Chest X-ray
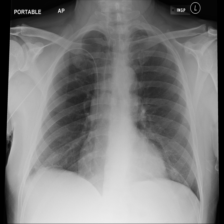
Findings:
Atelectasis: negative
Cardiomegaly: negative
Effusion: negative
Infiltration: negative
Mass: negative
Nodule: negative
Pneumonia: negative
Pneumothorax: negative
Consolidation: negative
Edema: negative
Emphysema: negative
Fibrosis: negative
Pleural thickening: negative
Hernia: negative